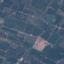
Land use / land cover class: PermanentCrop